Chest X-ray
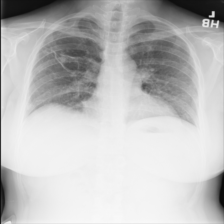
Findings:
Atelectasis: negative
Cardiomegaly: negative
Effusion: negative
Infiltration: negative
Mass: negative
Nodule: negative
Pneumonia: negative
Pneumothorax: negative
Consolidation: negative
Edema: negative
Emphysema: negative
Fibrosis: negative
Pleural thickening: negative
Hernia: negative